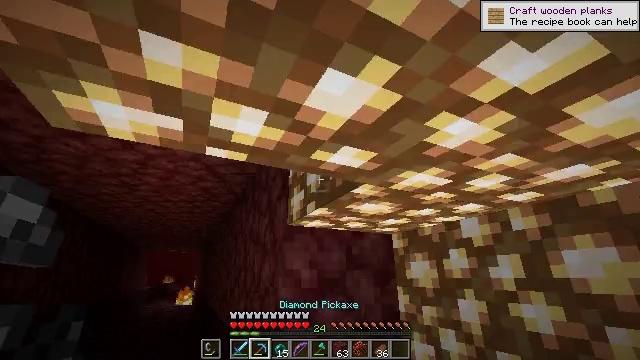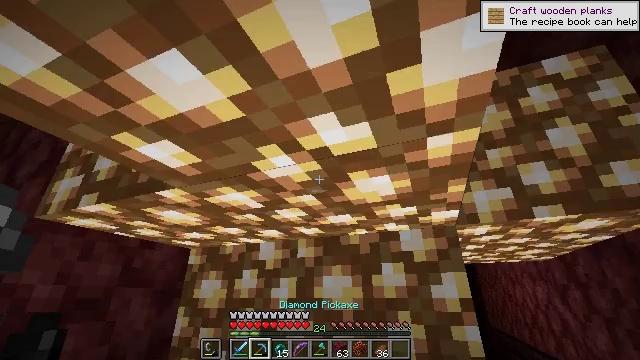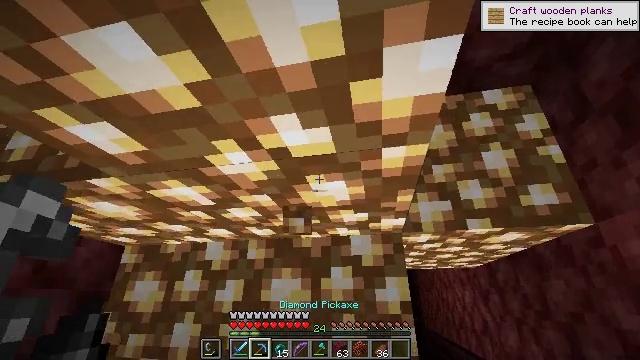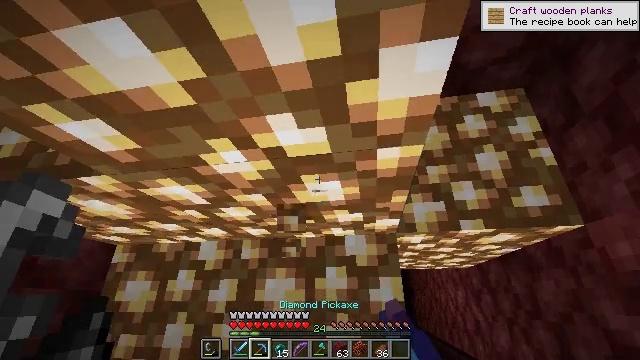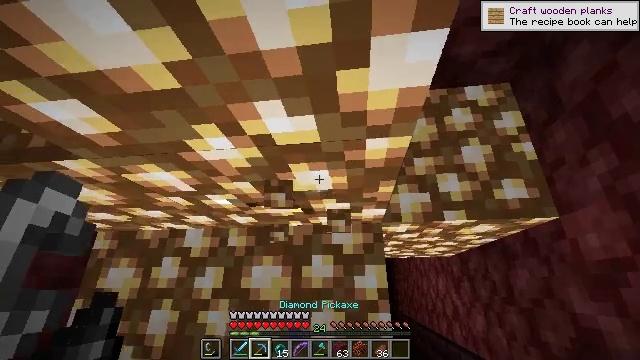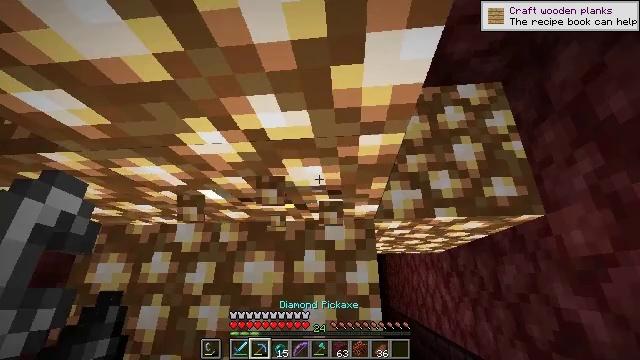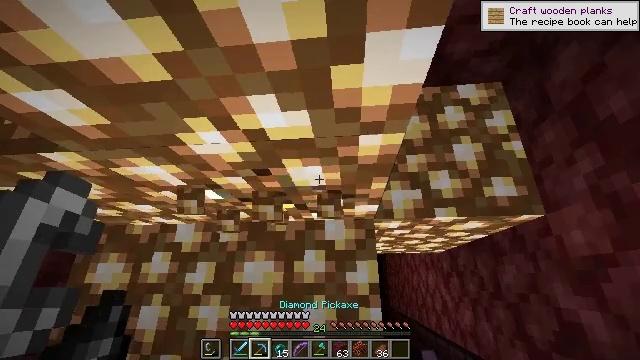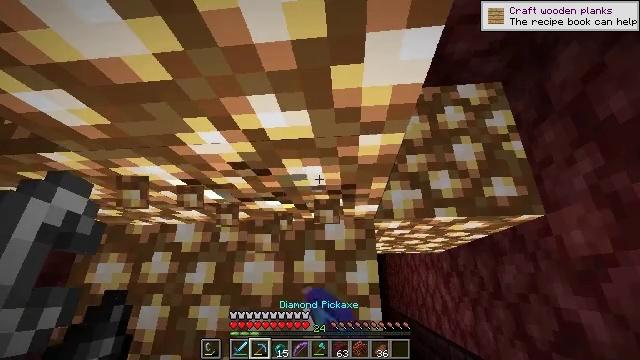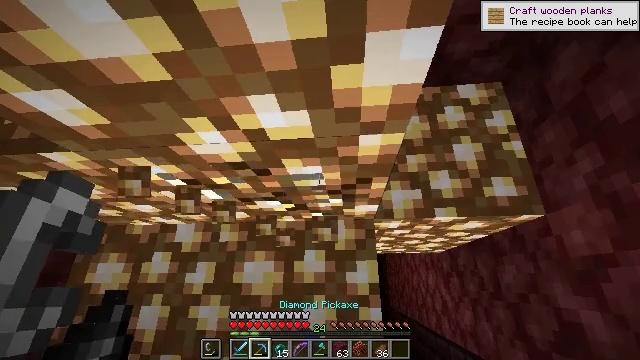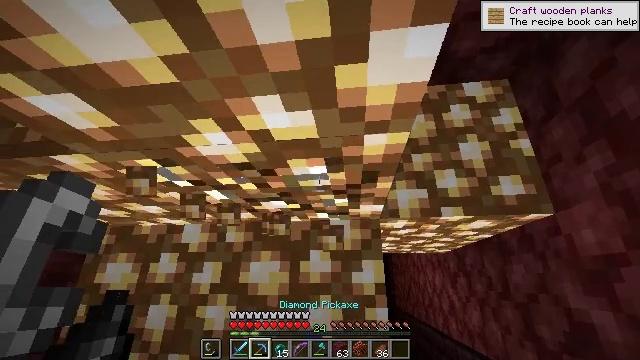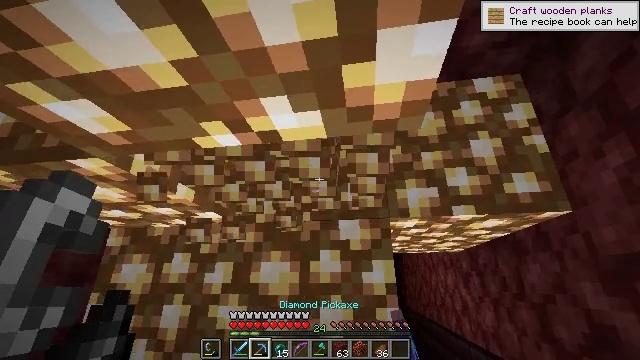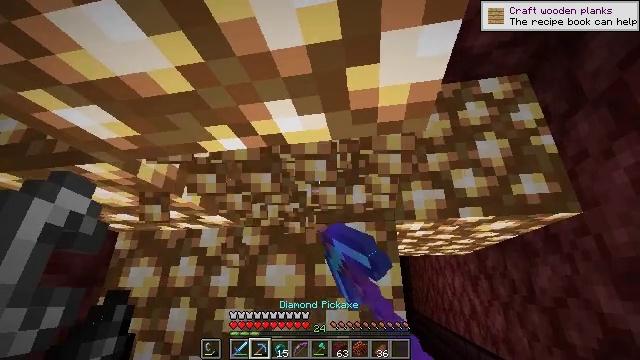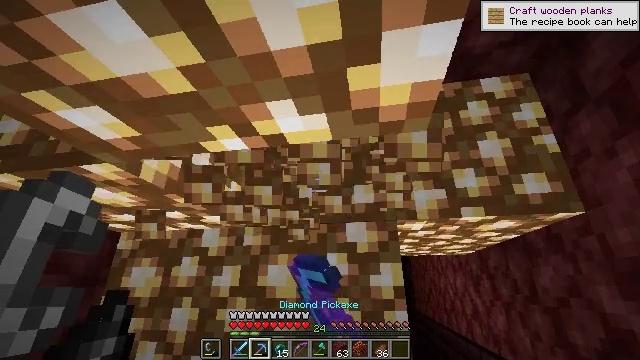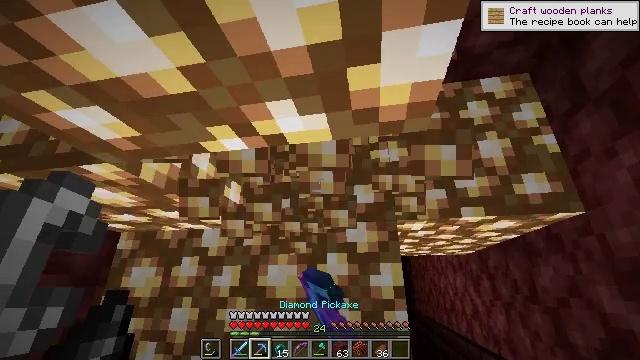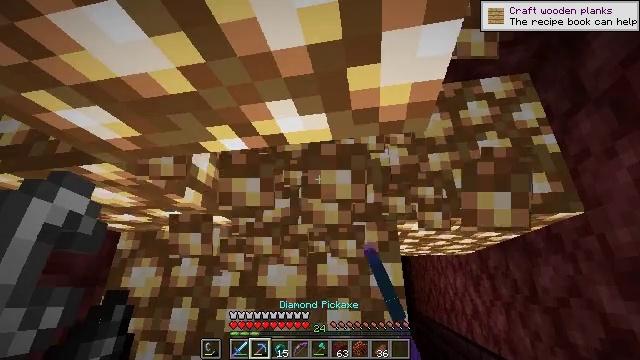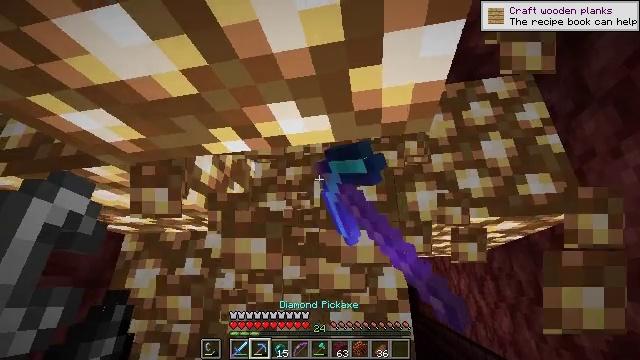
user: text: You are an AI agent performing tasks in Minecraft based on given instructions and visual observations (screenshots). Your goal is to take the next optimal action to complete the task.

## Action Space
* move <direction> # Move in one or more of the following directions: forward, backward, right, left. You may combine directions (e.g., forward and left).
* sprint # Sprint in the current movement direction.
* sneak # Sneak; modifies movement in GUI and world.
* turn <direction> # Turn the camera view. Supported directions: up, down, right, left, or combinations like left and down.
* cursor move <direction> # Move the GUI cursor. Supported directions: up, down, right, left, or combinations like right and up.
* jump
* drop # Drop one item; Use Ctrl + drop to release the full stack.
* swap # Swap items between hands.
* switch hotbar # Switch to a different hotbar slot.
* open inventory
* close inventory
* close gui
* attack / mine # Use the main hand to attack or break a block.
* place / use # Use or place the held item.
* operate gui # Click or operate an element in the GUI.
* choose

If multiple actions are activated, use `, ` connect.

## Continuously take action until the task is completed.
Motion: motion action
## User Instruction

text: Smash the glowstone with a tool.
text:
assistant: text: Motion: turn right and up
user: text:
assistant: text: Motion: turn right, attack / mine
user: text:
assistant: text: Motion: turn right, attack / mine
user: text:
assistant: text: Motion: turn right and down, attack / mine
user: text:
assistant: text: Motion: turn right, attack / mine
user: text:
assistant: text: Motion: attack / mine
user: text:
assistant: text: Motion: attack / mine
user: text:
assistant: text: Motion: attack / mine
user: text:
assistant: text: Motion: turn left, attack / mine
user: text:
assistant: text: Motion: turn left, attack / mine
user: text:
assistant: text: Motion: turn left, attack / mine
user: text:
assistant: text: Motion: attack / mine
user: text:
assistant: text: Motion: attack / mine
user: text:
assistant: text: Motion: attack / mine
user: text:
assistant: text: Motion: attack / mine
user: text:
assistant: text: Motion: turn left and up, attack / mine
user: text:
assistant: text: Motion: turn left and up, attack / mine
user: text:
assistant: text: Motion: turn left and up, attack / mine
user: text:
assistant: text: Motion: turn left and up, attack / mine
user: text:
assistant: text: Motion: turn left and up, attack / mine
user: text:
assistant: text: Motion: attack / mine
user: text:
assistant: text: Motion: attack / mine
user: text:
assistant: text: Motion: attack / mine
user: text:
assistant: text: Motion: attack / mine
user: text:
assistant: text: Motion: turn down, attack / mine
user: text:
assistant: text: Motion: turn down, attack / mine
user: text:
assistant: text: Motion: turn left and down, attack / mine
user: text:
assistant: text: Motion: turn left and down, attack / mine
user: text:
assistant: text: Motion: turn left and down, attack / mine
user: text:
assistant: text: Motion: attack / mine